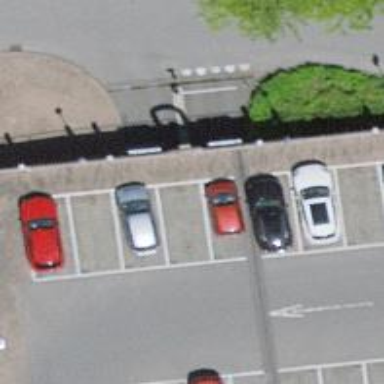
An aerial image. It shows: Parking entrance.